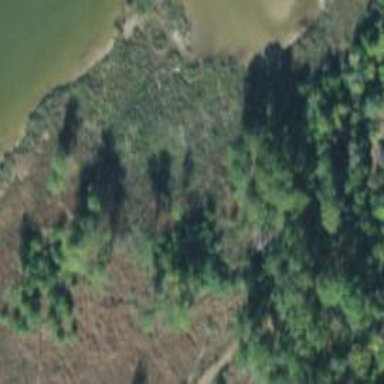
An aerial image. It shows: Swampy wetland classified as PFO4B.